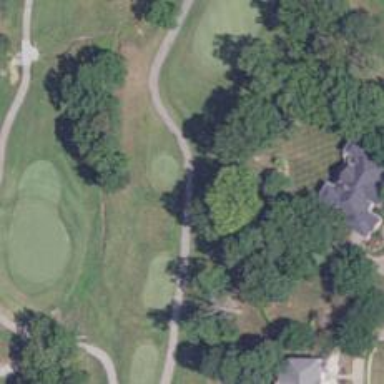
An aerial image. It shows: Service road used as golf cart path.